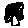
Label: tree